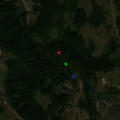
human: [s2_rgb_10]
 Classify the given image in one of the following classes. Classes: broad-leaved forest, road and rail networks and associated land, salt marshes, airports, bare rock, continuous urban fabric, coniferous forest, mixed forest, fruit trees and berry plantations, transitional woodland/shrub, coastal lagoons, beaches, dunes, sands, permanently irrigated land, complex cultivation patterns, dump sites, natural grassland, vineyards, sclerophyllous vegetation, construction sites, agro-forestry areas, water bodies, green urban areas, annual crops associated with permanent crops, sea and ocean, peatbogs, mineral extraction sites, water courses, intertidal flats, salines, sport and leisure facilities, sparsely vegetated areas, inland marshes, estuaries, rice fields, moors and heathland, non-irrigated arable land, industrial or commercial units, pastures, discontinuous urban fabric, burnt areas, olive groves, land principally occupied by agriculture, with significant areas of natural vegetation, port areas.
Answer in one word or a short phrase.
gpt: complex cultivation patterns, land principally occupied by agriculture, with significant areas of natural vegetation, broad-leaved forest